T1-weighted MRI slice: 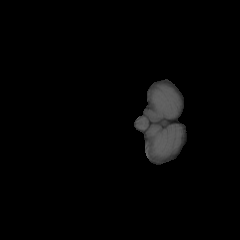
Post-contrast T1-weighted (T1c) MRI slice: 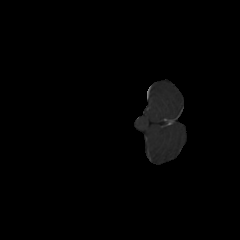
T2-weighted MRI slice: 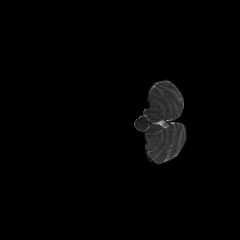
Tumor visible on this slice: no